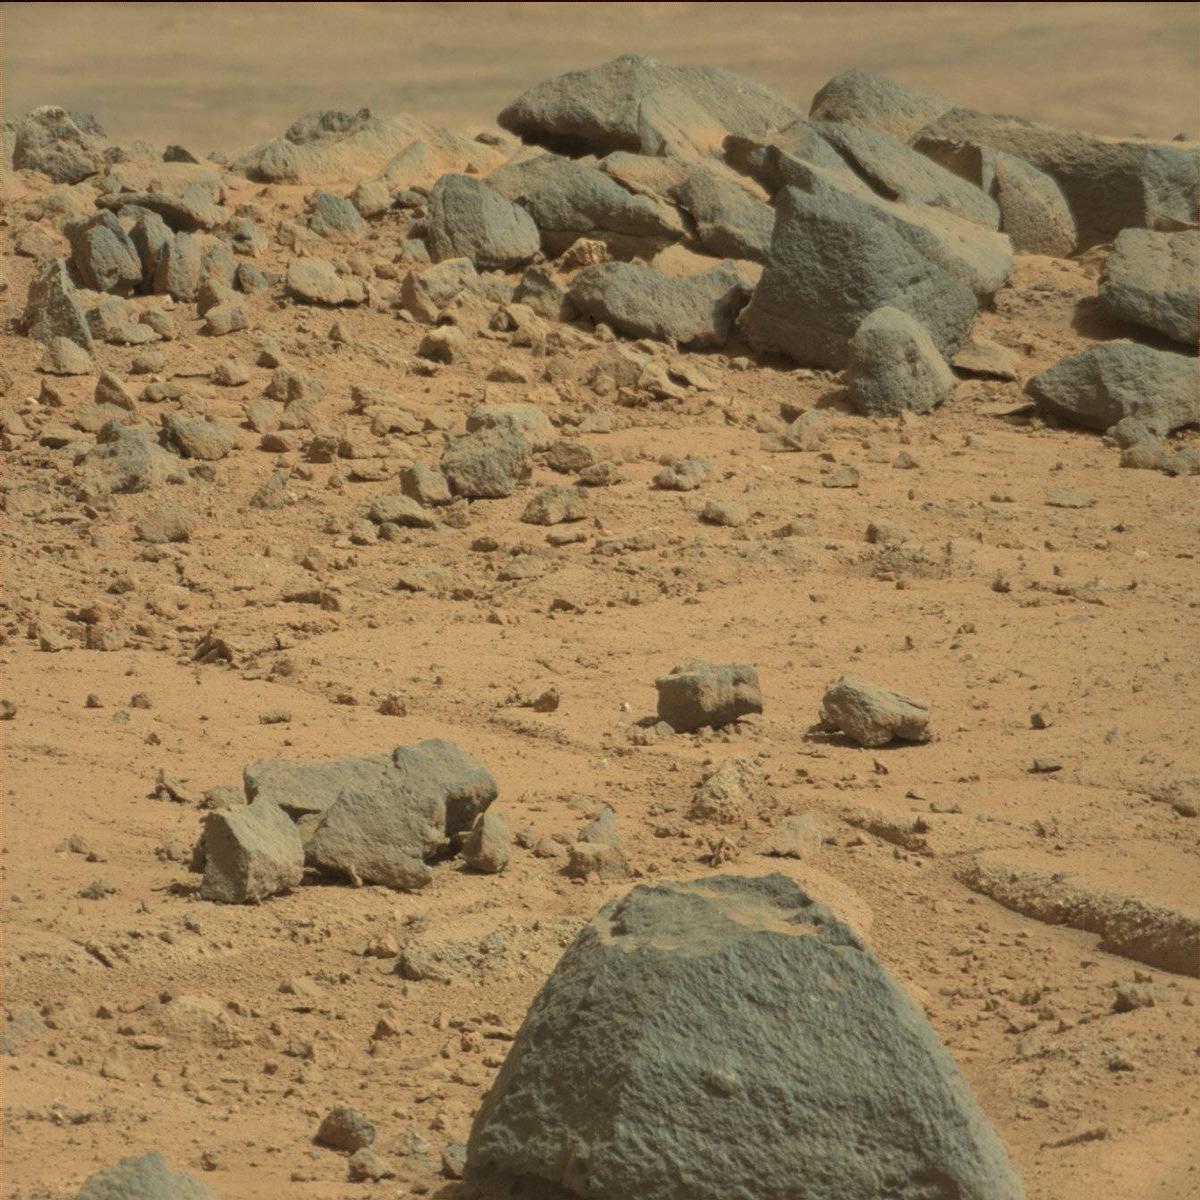
Terrain classes present: Bedrock, Ridge, Rock, Sand / Soil